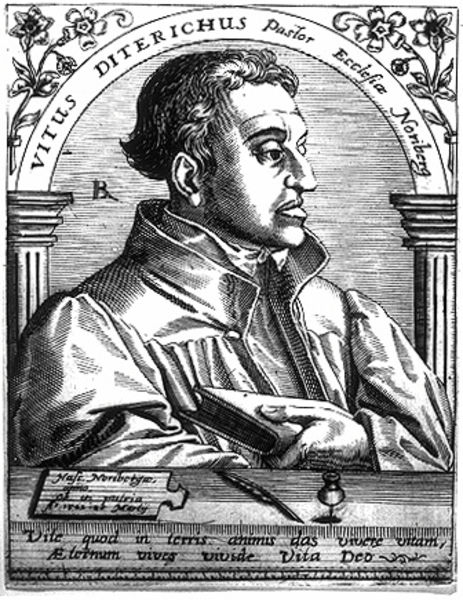
Titel: Bildnis des Veit Dietrich
Künstler: Matthaeus (d.Ä.) Becker
Institution: (Seriendruck)
Schlagwörter: feder, gott, hand, kopf, mann, weiß, blume, blumen, frisur, grau, haar, mund, nase, ohr, profil, schwarz, stirn, säule, säulen, tisch, zeichnung, augen, bibel, falten, kragen, mensch, rahmen, bildnis, herr, portrait, porträt, signatur, kirche, auge, geistlicher, gewand, haare, mantel, person, kinn, lippe, lippen, locken, renaissance, ranken, holzschnitt, schrift, schreibtisch, rahmung, bogen, grafik, graphik, linien, tafel, inschrift, brauen, floral, robe, nadel, ohrläppchen, neger, tusche, buch, brett, druck, druckgraphik, schraffur, radierung, stich, hakennase, schwarzweiß, text, initiale, fass, tinte, talar, pfarrer, zahl, pastor, gelehrter, blumenranken, tintenfass, kupferstich, unterlippe, bund, nürnberg, schreibfeder, latein, deo, lateinisch, reformation, mend, dietrich, vita, innschrift, ferder, bubel, gelehrt, kannleiert, talat, tintenfeder, ditrich, porträt#, bucg, diterichus, tintenfas, vitus, dietrichus